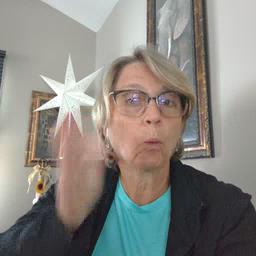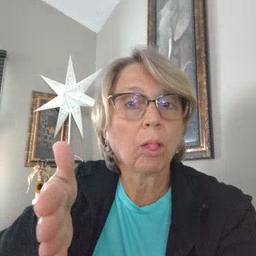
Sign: will